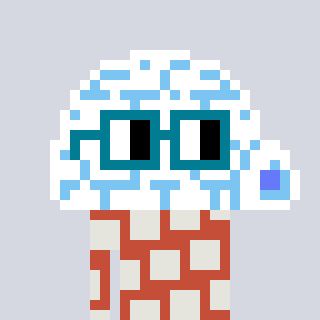
a pixel art character with square dark green glasses, a igloo-shaped head and a rust-colored body on a cool background